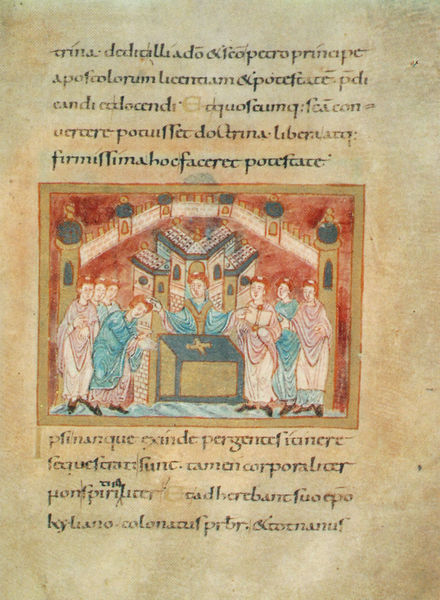
Titel: Kiliansvita
Institution: Hannover, Niedersäschische Landesbibliothek
Schlagwörter: blau, umhang, weiß, menschen, stadt, fenster, köpfe, männer, zeichnung, gebäude, rot, alt, bibel, falten, rahmen, häuser, kirche, geistlicher, gewänder, blatt, turm, schrift, papier, mauer, klein, vergilbt, graun, buch, kreuz, religion, türme, palast, seite, text, buchstaben, kugel, beten, gebet, altar, gemeinde, segnen, stadtmauer, mönche, umhänge, brau, verkündigung, dokument, latein, lateinisch, wörter